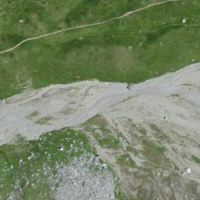
EUNIS habitat code: 26
Species observed at this site:
Erebia pharte